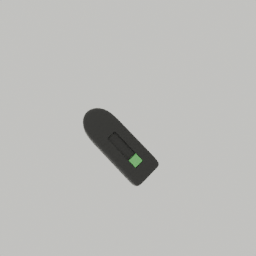
Label: electronics